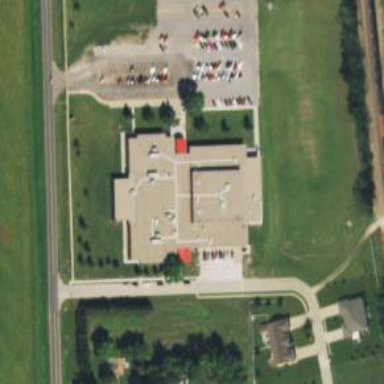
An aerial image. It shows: School.